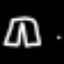
Label: pants